Chest X-ray:
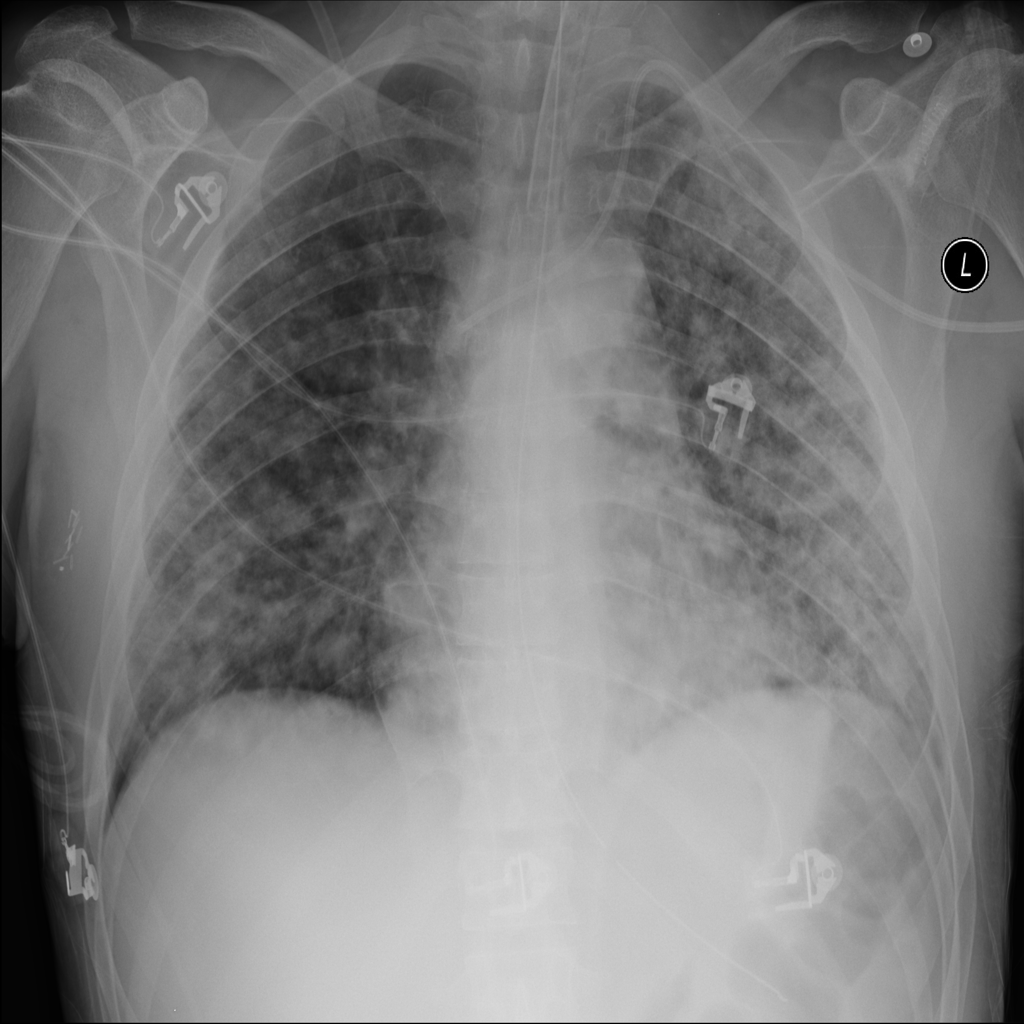
Findings: Effusion, Consolidation, Diffuse Nodule
No abnormal finding: no